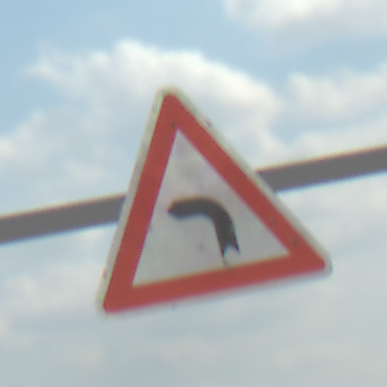
Verkehrszeichen: KurveLinks
Umgebung: Outdoor, Beach
Tageszeit: MorningAfternoon
Wetter: PartlyCloudy
Licht: Natural
Jahreszeit: NotSpecified
Kontrast: HighContrast